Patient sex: M
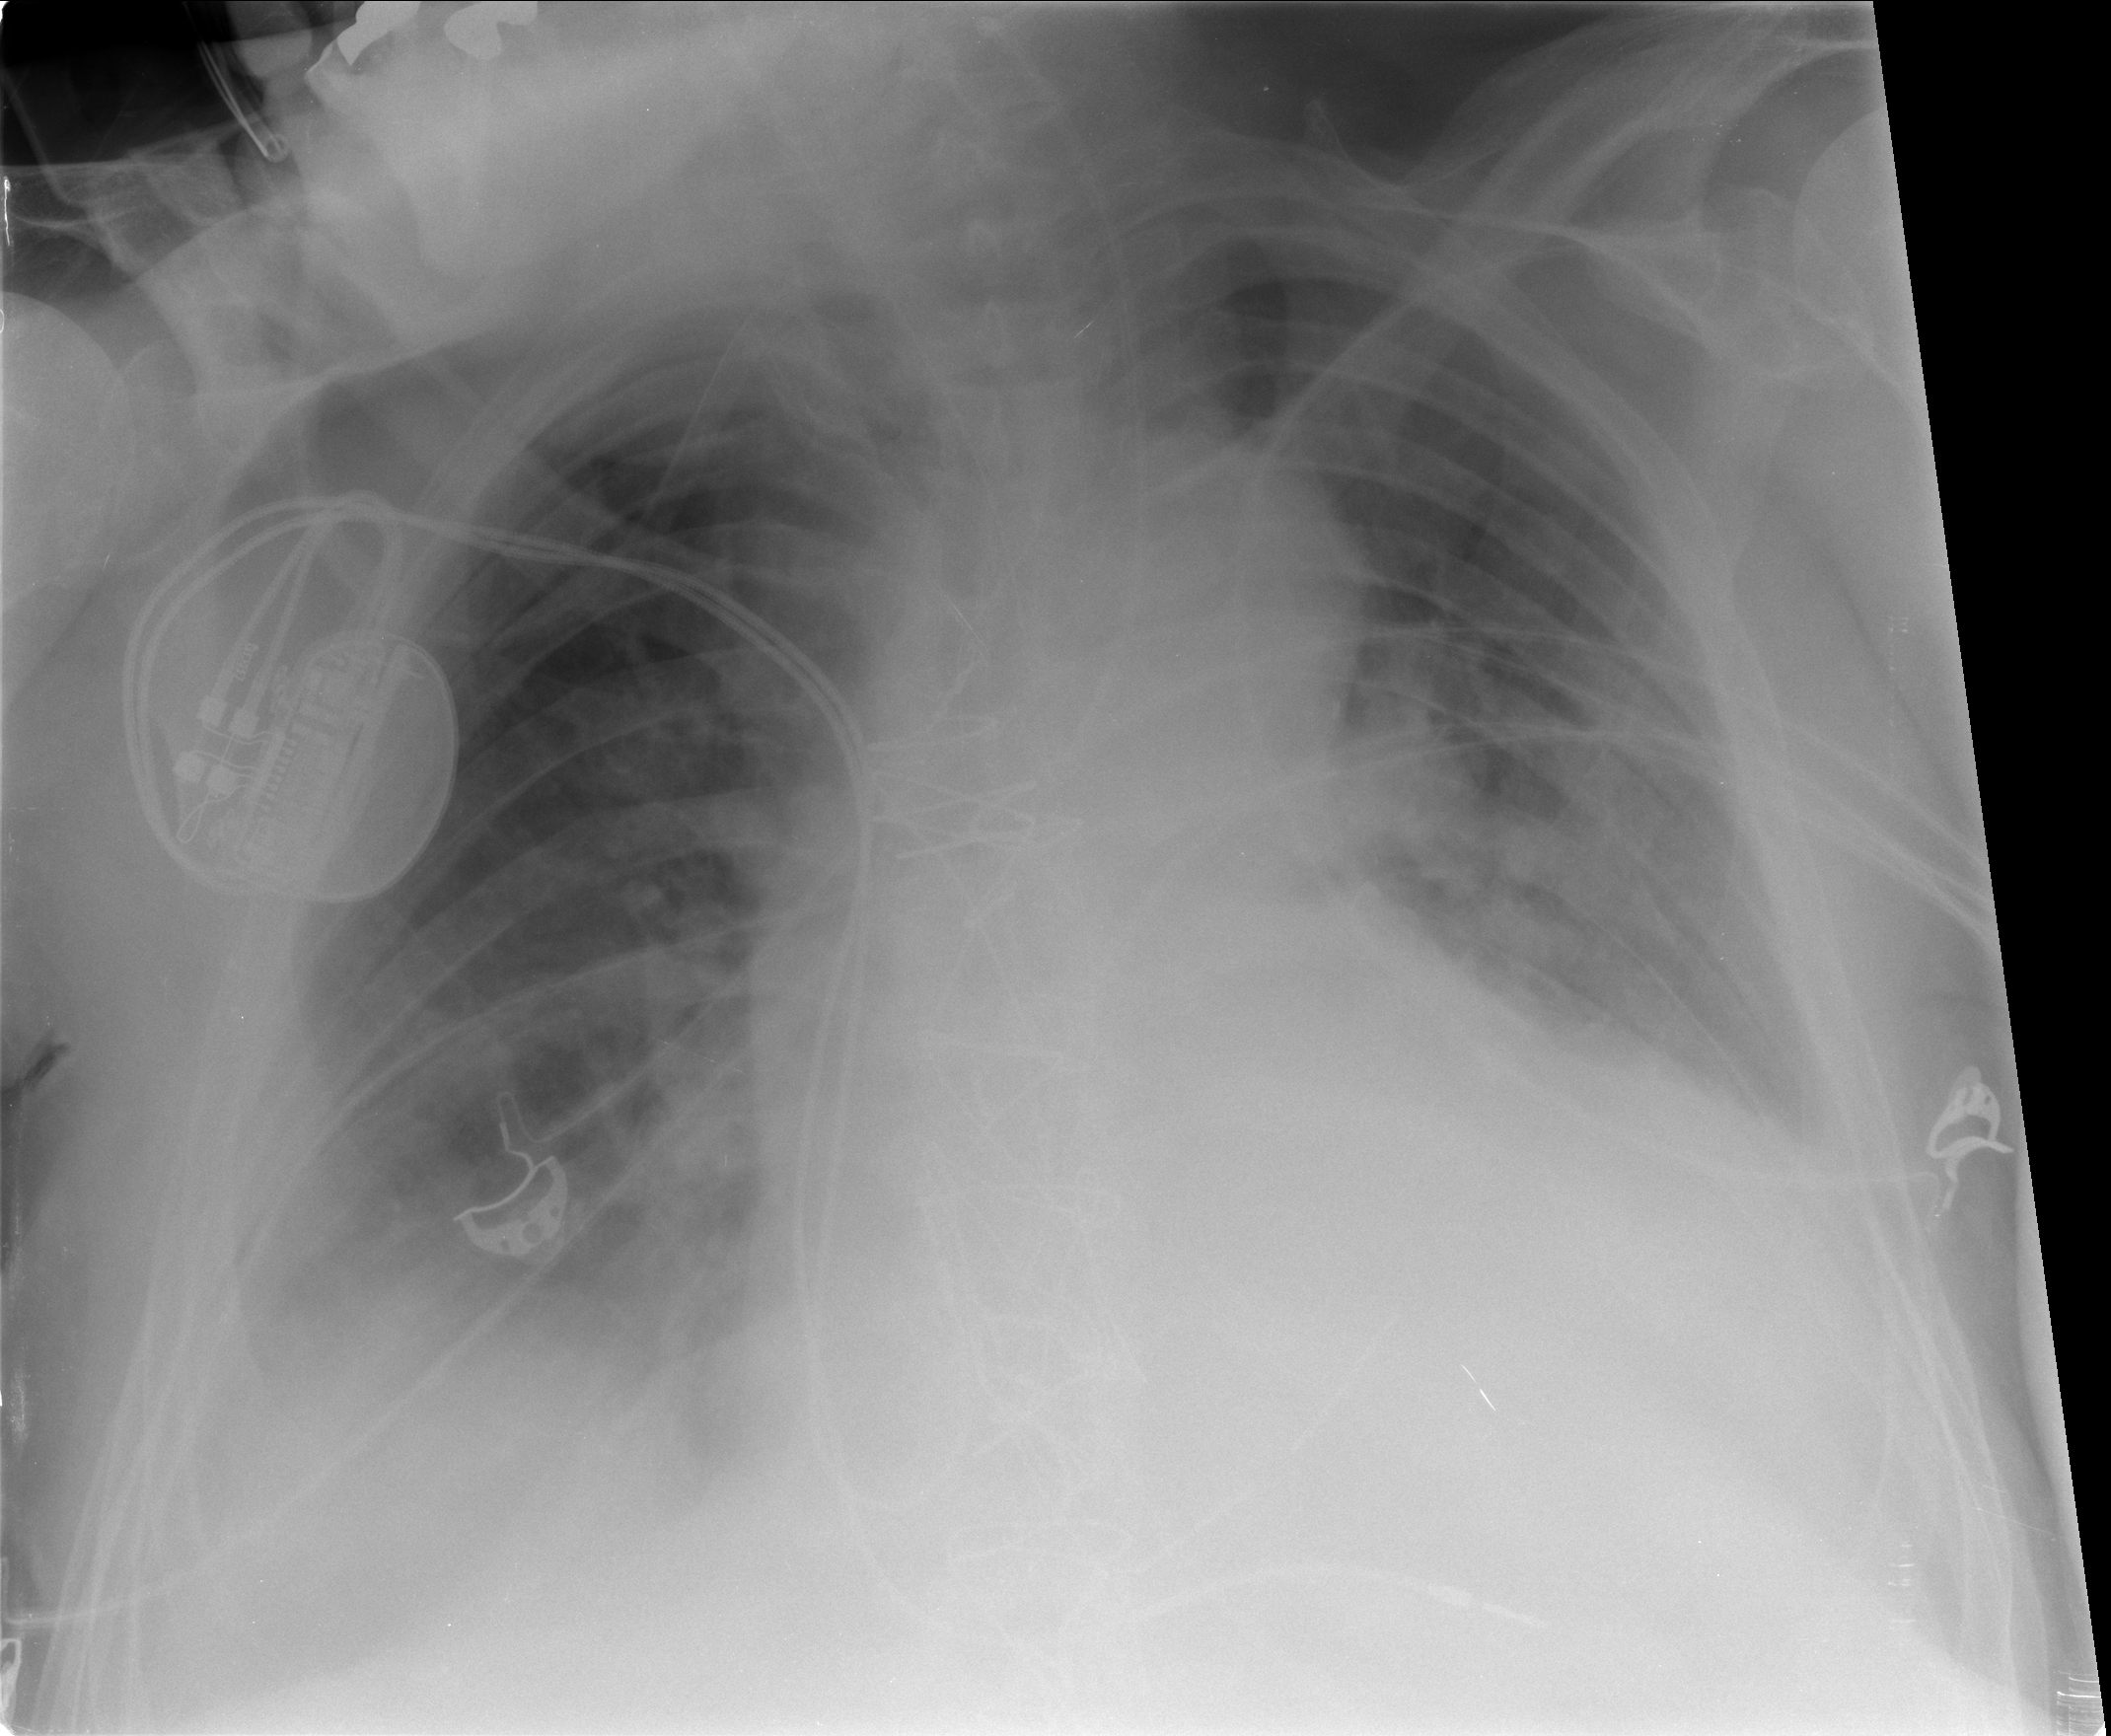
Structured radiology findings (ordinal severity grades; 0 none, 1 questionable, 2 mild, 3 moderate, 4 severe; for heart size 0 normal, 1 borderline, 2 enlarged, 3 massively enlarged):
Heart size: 2
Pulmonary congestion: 2
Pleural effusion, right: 2
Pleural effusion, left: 2
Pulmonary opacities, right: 1
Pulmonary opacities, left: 1
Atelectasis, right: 2
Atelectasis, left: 2